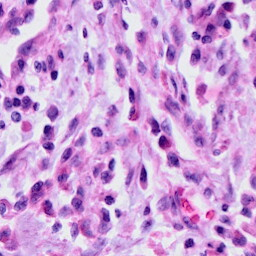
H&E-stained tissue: Cervix